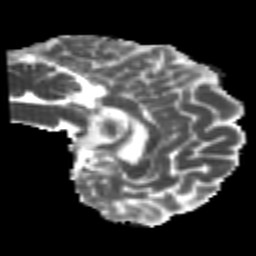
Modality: MD
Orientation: sagittal
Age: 26
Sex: male
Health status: healthy
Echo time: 0.074 s